Question: Here is my program:
'''
#include<iostream>
#include<string>
using namespace std;
class classTwo
{
public:
//constructors
classTwo();
classTwo(const char chars[101]);
private:
char classTwoArray[101];
};
//default classTwo constructor
classTwo::classTwo()
{
strcpy(classTwoArray, "no data");
}
//other classTwo constructor
classTwo::classTwo(const char thisArray[101])
{
strcpy(this->classTwoArray, thisArray);
}
class classOne
{
public:
//default constructor
classOne();
// function
void functionOne(const classTwo& classTwoObject);
private:
classTwo hundredObjects[99];
int size;
};
//classOne default constructor
classOne::classOne()
{
size = 0;
}
int main(){
classTwo object;
char charArray[101];
string lemmeSee;
cout << charArray << endl;
cin >> lemmeSee;
return 0;
}
'''
Here is what happens when I run this program:

So I have two questions:
1) Why is charArray filled with "no data," which is supposed to be for the classTwoArray? I noticed this only happens when I include classTwo object in main.
2) What are those symbols before "no data?" I get those same symbols when I comment out the line //classTwoObject, except that in that case instead of "no data" they're followed by a few other symbols ($ and a few others, which I understand is the result of couting an empty array, but I don't understand why the ones that look like brackets and line show up in either case).
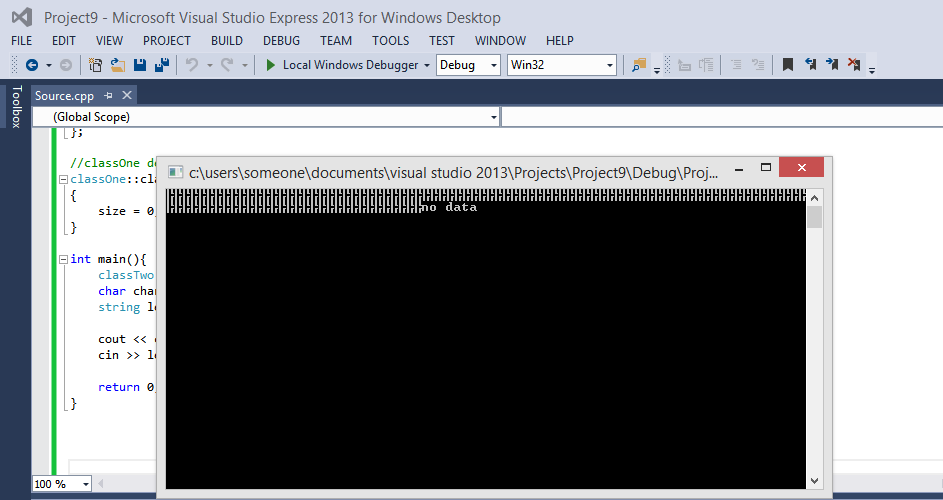
Answer: 'char charArray[101];' is uninitialized - that means that is may be filled with anything. Both 'charArray' and 'object' lie on stack and compiler put 'object' after 'charArray' in a stack. When you output 'charArray' to a 'cin' it tries to output every symbol before it encounters '0'. Because there were no zeroes in 'charArray' (it just happened), it continued on outputting symbols and stumbled upon a memory where 'object' lies. There were '0' and the end of the 'object' and so it stopped outputting anything. You may fix your problem by writing 'char charArray[101] = {};', it will zero-initialize it.